Field crop: maize
Growth stage: 2
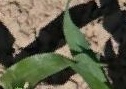
Species: maize